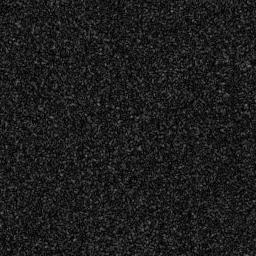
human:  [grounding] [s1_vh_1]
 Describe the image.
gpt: In the satellite image, there is  <ref>1 medium ship </ref> <box>[[5, 68, 21, 77, 0]]</box> located at bottom left.